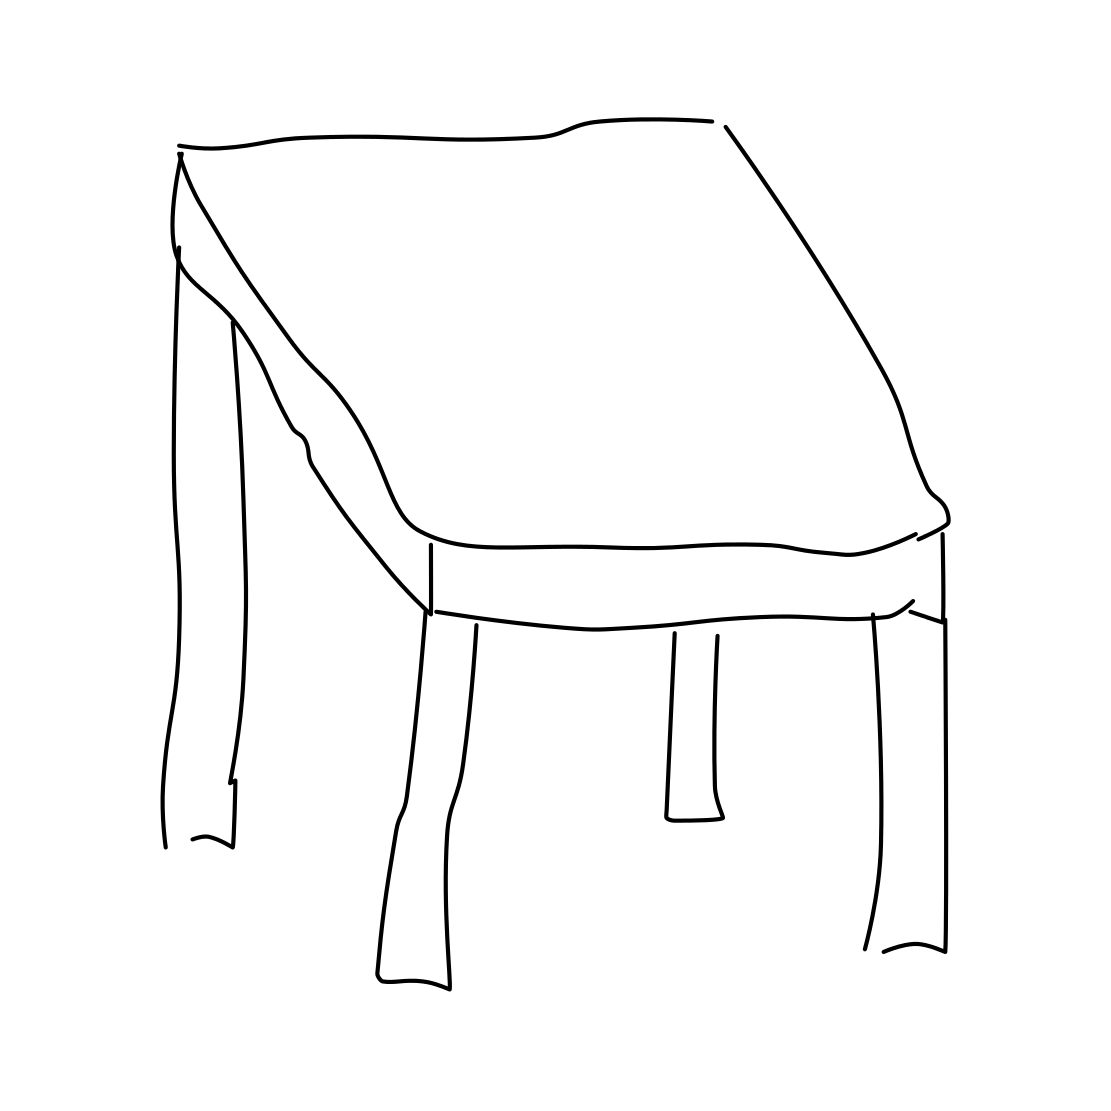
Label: table